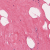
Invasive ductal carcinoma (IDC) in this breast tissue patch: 0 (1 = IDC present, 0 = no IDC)